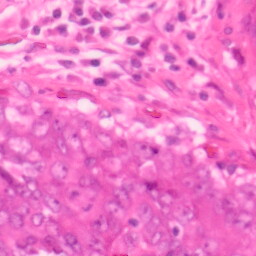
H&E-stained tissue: Colon